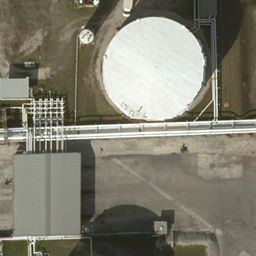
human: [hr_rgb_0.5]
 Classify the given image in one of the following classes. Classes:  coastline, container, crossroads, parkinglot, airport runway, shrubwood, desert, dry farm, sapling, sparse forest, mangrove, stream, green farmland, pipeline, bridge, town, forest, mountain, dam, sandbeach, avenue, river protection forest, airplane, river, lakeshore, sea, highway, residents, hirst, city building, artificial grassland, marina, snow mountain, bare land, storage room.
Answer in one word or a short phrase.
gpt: storage room